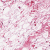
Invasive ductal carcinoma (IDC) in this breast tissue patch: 0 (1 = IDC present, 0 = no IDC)